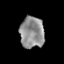
Tissue: prostate
Cell type: T cells
Senescence score: 0.2793
Nuclear area (px): 744
Mean DAPI intensity: 144.538